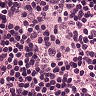
Metastatic tissue present: no